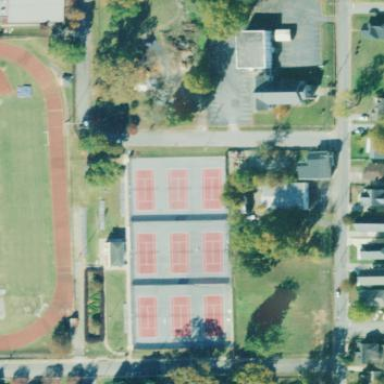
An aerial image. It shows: Sports centre dedicated to tennis.